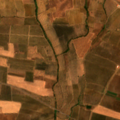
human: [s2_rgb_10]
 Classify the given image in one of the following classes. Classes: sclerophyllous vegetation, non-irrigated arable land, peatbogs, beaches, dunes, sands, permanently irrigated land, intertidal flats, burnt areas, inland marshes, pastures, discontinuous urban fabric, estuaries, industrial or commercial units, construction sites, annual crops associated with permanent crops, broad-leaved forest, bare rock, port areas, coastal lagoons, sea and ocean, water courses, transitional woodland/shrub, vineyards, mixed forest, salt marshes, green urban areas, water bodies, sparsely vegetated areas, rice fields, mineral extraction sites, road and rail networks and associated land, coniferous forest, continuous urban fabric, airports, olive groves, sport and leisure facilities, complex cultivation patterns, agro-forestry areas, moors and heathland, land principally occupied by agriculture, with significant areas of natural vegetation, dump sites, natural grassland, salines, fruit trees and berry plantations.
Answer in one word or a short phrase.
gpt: non-irrigated arable land, vineyards, olive groves, complex cultivation patterns